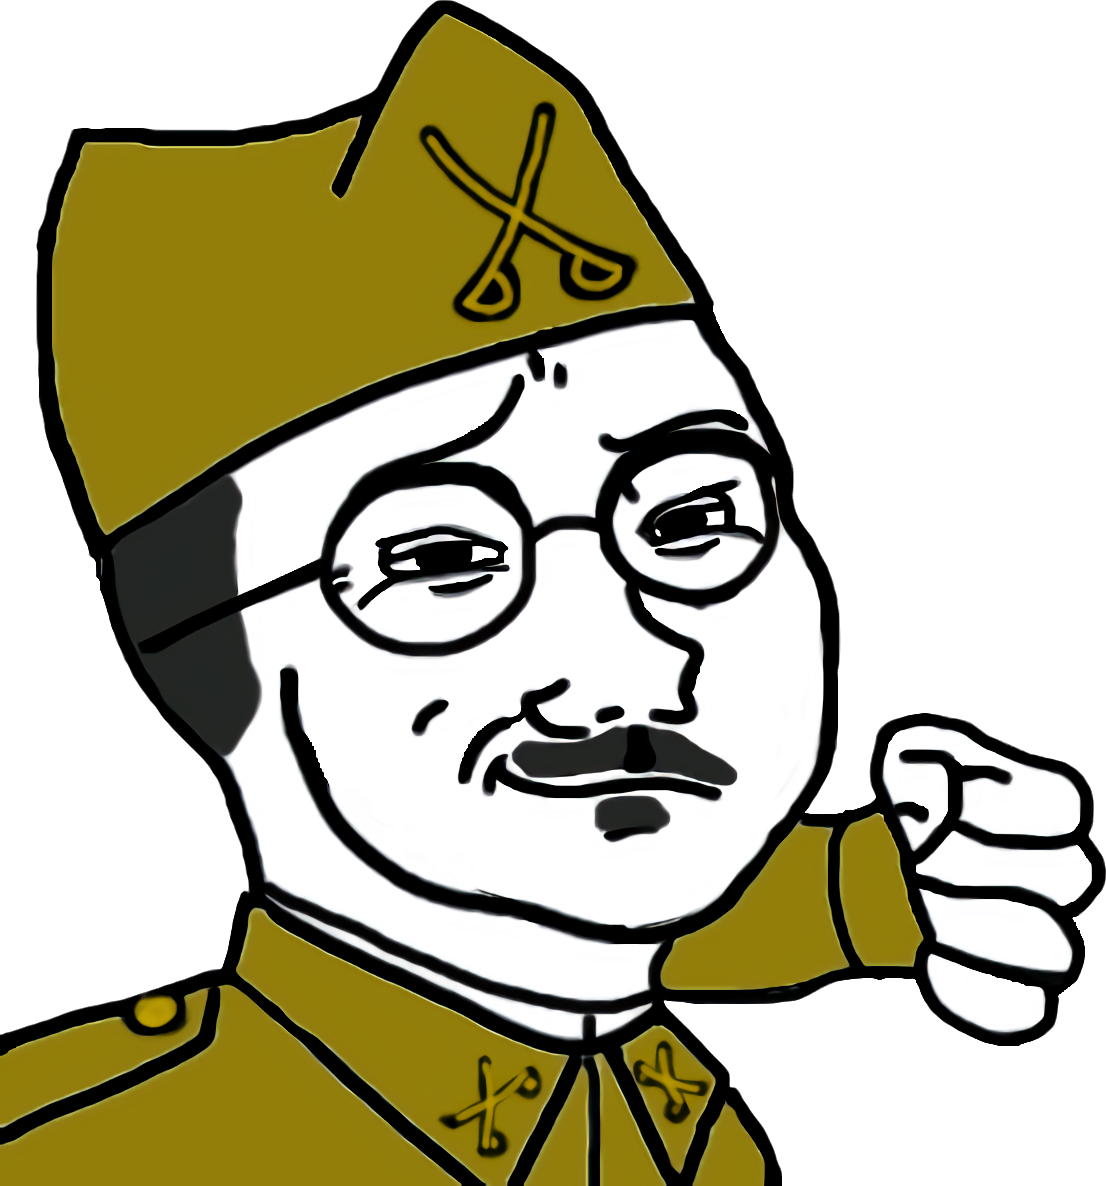
Label: 5_Smugjak